Question: Hi I am working on a Hotel Reservation Project in ASP.NET.
I want to make a filter so that I can search the room available by date (for example between 1 June and 5 June) and after that reserve that room .How can I do to change status of that room to "not available" for that period,so that somebody who want to reserve that room between 15 may and 30 may can do it.Status of the room is boolean value in my database.

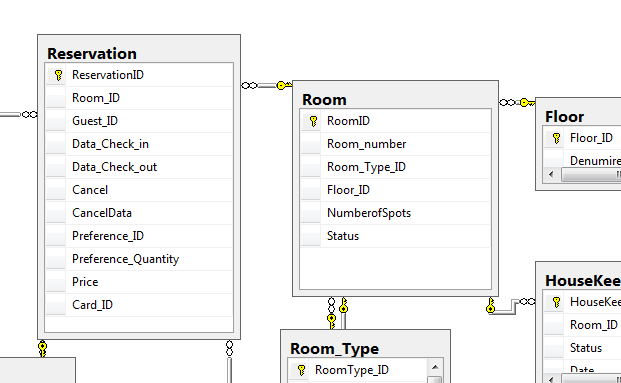
Answer: try something like this
before displaying data on UI, you have to manipulate your room table everytime
'''
var objrum = rum.toList().asQueryable(); // fetches all the rooms
var objreservation = reservation.toList().asQueryable(); // fetches all reservation
foreach(var res in objreservation)
{
foreach(var rum in objrum)
{
if(res.roomid == rum.rumid)
{
if(res.checkindate >= currentcheckindate && res.checkoutdate <= currentcheckoutdate)
{
rum.status = false // set to unavailable
}
else
rum.status = true // set to available
}
}
}
'''
than fetch the data from room table for displaying on your UI